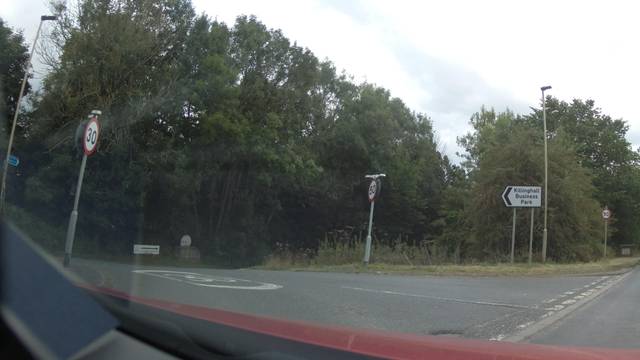
Region: United Kingdom
Coordinates: 54.034, -1.564